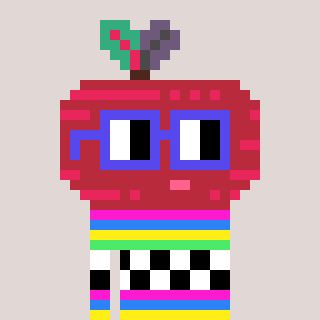
a pixel art character with square blue glasses, a beet-shaped head and a red-colored body on a warm background